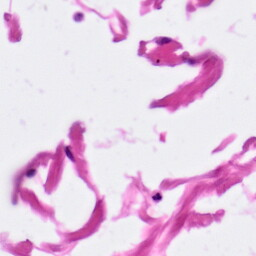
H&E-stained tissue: Pancreatic